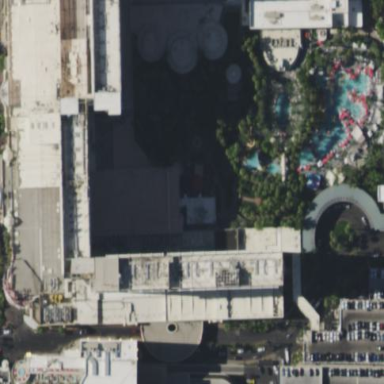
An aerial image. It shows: Hotel with casino.